Question: Count the number of objects in the diagram.
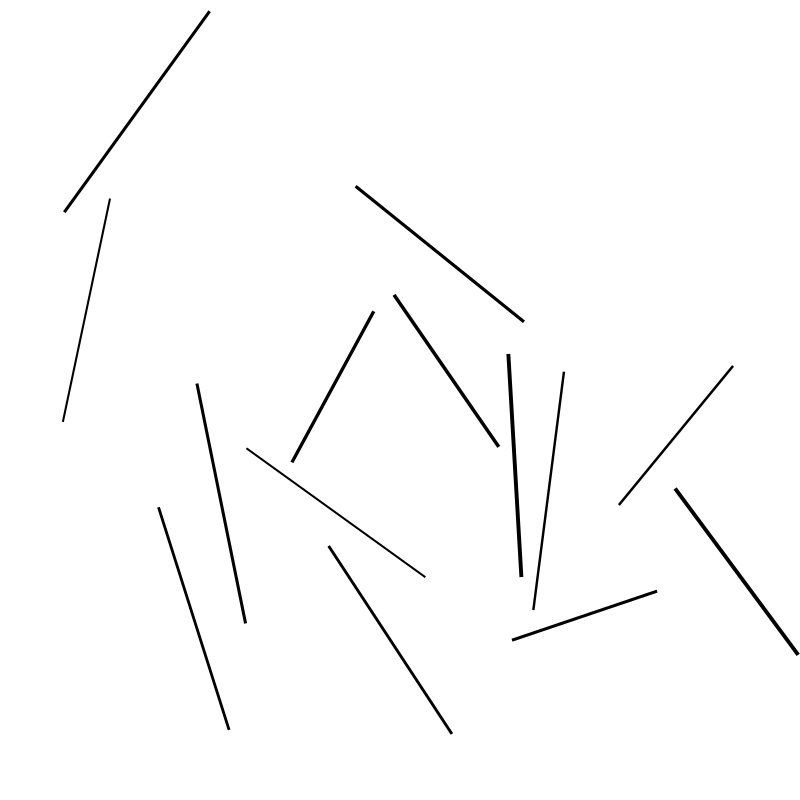
Answer: 14